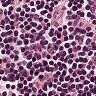
Metastatic tissue present: no